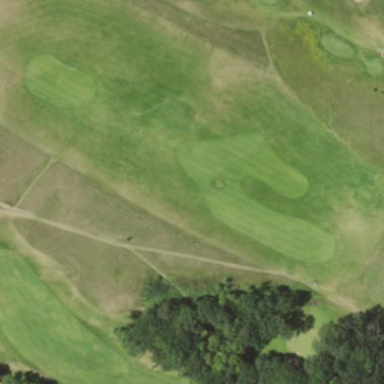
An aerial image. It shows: Grassy area designated for driving range golf.